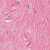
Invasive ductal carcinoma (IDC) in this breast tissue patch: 0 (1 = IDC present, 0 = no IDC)